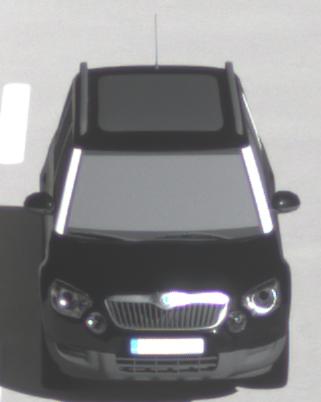
Make: Skoda
Model: Yeti 1.2 TSI
Detailed model: Yeti
Model produced from: 2009/11
Model produced until: 2011/10
Doors: 5
Color: black
Road condition: dry road
Daytime: morning or afternoon
Contrast: high contrast